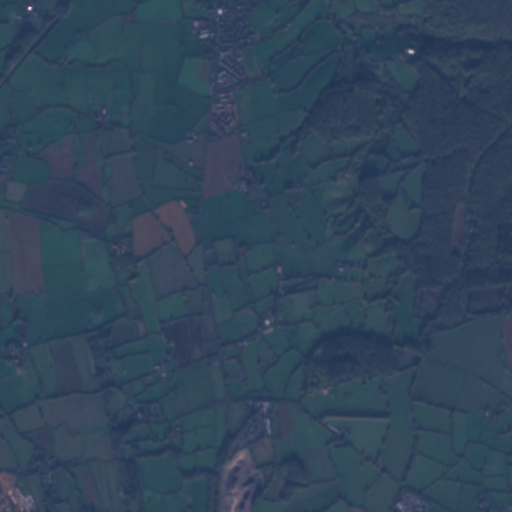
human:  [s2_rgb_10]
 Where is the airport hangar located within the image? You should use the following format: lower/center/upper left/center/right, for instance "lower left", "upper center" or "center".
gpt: The airport hangar is located in the lower center of the image.
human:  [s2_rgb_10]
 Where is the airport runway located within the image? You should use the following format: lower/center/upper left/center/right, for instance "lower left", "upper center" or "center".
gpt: The airport runway is located in the lower right of the image.
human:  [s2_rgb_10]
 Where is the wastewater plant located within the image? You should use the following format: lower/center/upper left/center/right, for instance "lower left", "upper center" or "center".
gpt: The wastewater plant is located in the upper center of the image.
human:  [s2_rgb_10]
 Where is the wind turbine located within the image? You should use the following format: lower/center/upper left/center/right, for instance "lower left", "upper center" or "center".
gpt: The wind turbine is located in the lower left of the image.
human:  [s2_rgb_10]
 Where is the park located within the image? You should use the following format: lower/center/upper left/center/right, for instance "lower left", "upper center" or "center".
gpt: There is no park in the image.